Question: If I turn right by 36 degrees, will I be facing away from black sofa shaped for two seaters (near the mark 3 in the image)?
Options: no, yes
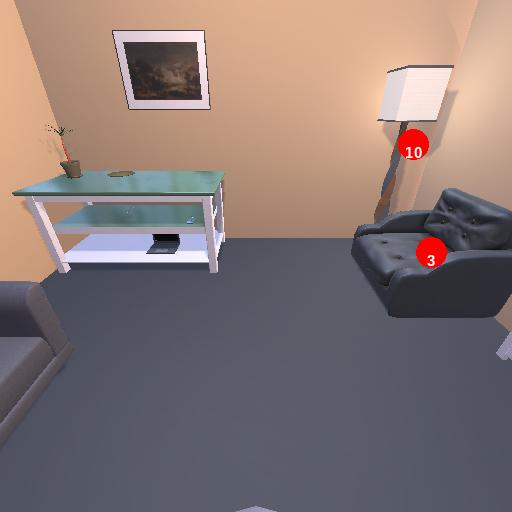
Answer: no